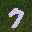
Label: 7